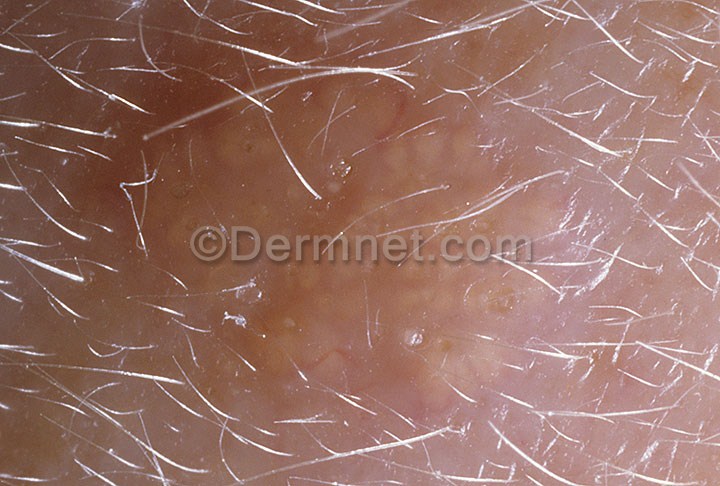
Disease: Seborrheic Keratoses and other Benign Tumors